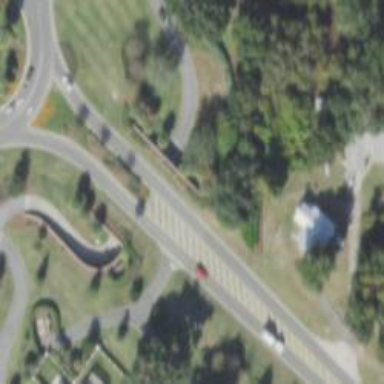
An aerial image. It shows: Golf cart tunnel that is part of path designated for golf carts.